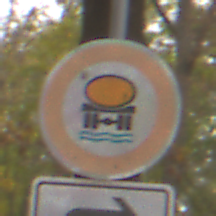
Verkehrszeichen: VerbotFahrzeugeWassergefaehrdenderLadung
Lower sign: RichtungsangabeDurchPfeile5
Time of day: Midday
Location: Outdoor (Nature)
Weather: Overcast
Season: NotSpecified
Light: Natural